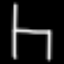
Label: chair